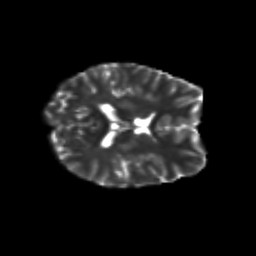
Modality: T2w
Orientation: axial
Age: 21
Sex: female
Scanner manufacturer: siemens
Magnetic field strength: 3 T
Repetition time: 3.5 s
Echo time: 0.125 s